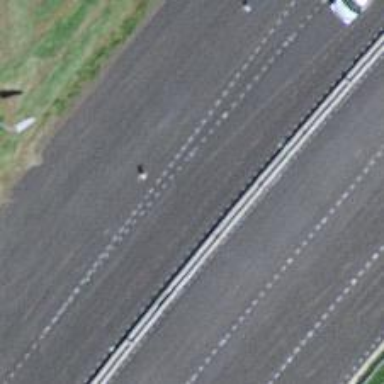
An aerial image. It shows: Asphalt road classified as primary highway.